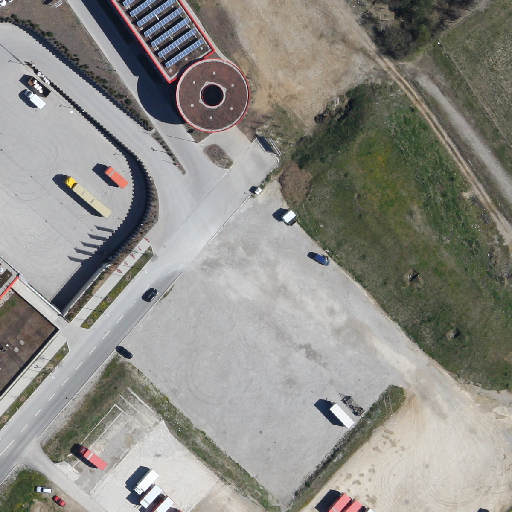
Referring expression: paved road